Chest X-ray:
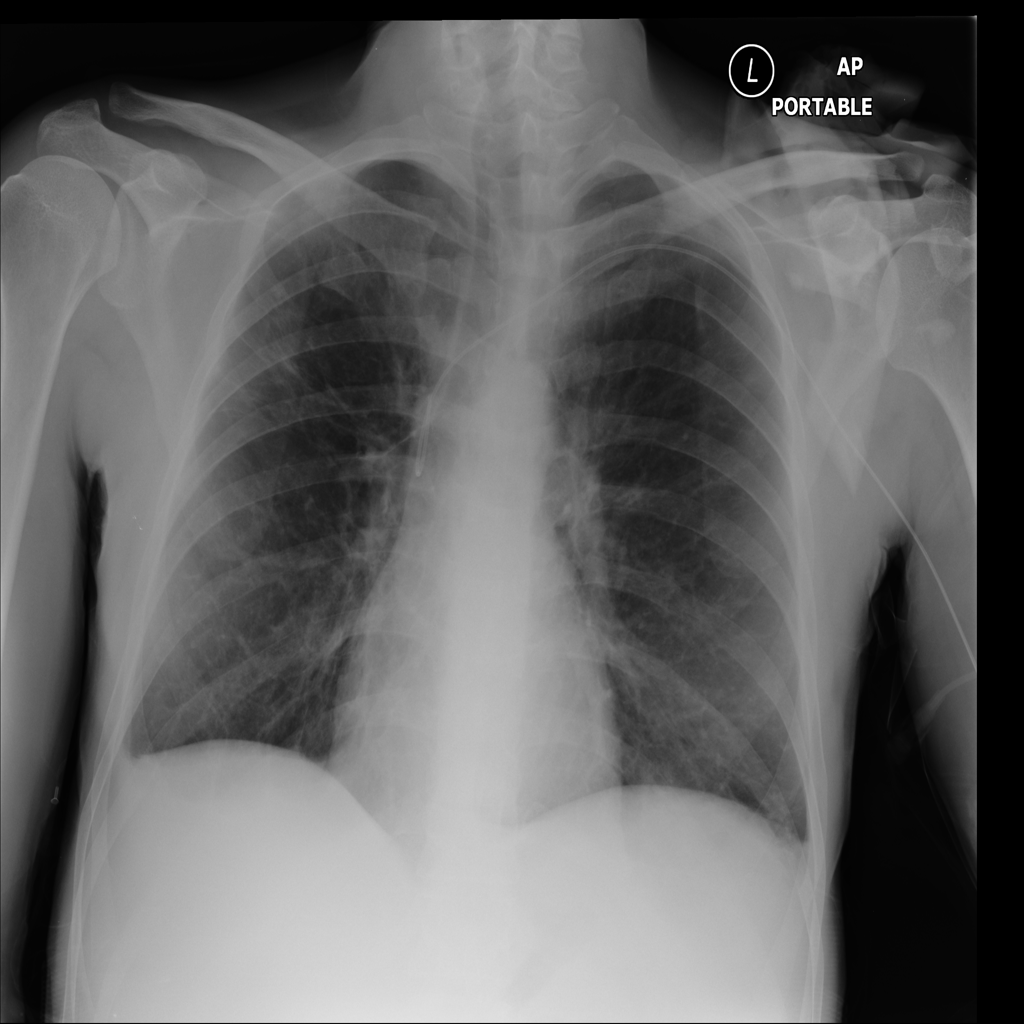
Findings: Fibrosis, Consolidation, Pleural Thickening
No abnormal finding: no